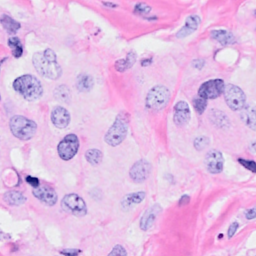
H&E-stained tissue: Breast